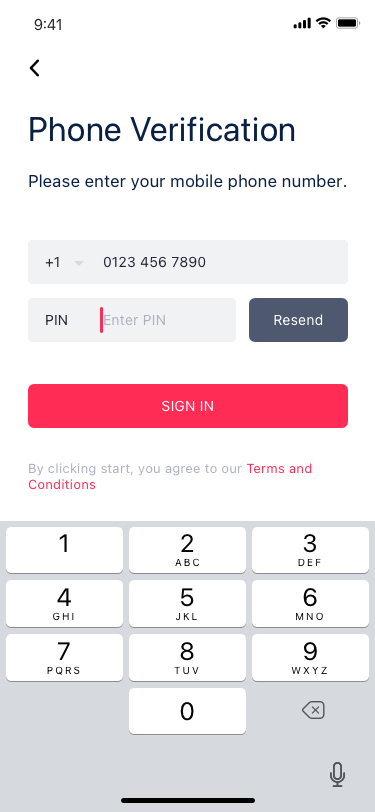
Text in this UI design:
+1
PIN
0123 456 7890
Enter PIN
Please enter your mobile phone number.
Phone Verification
By clicking start, you agree to our Terms and Conditions